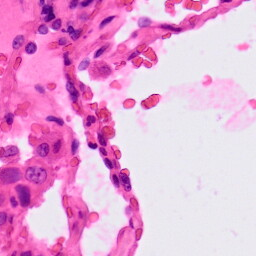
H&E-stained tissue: Lung